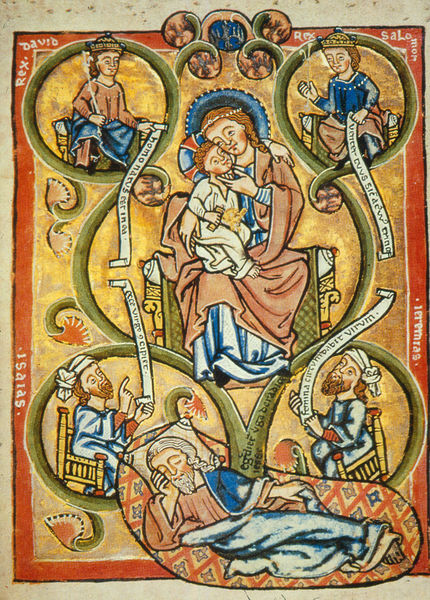
Titel: Psalterium Donaueschingen
Institution: Donaueschingen (Herkunft)
Straßburg, Dioziöse

Schlagwörter: baum, blau, schlaf, gelb, grün, braun, rot, bibel, gold, krone, ranken, schlafen, kissen, könig, thron, schlange, herrscher, oranmente, heiligenschein, jesus, christlich, könige, maria, turban, abbildung, joseph, evangelisten, evangeliar, codex, schriftbänder, ruhestätte, codes